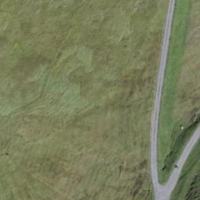
EUNIS habitat code: 23
Species observed at this site:
Caltha palustris